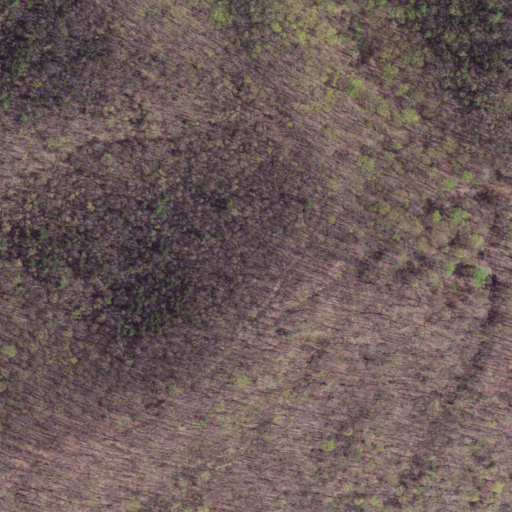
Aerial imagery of ridge(s) in Virginia named Buck Hollow Ridge containing deciduous forest and mixed forest